Field crop: maize
Growth stage: 2
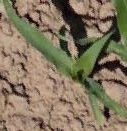
Species: maize